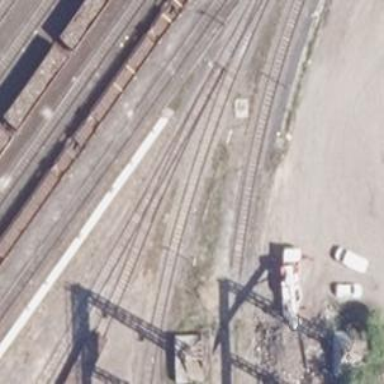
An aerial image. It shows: Railway spur service.